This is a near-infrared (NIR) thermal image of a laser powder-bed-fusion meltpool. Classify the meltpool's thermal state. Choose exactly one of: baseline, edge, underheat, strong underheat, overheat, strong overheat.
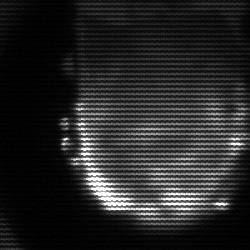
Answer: baseline